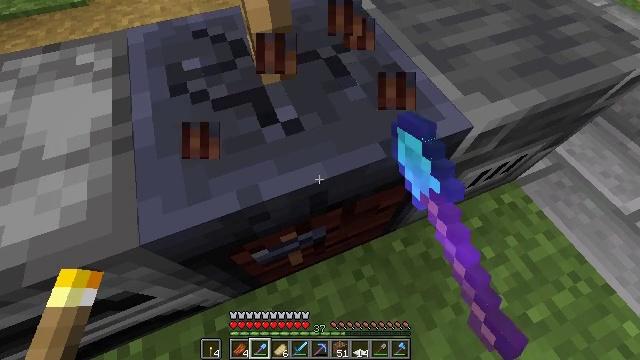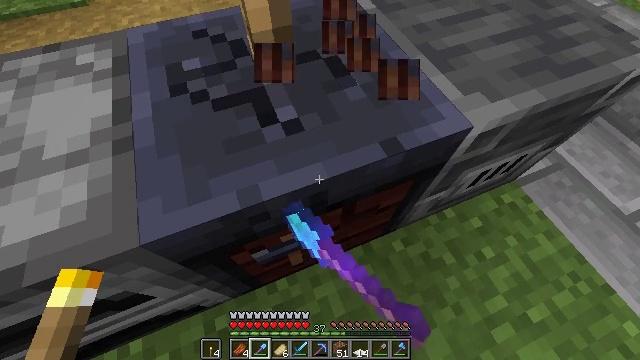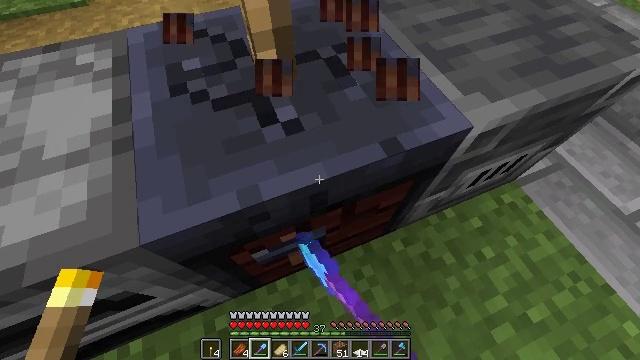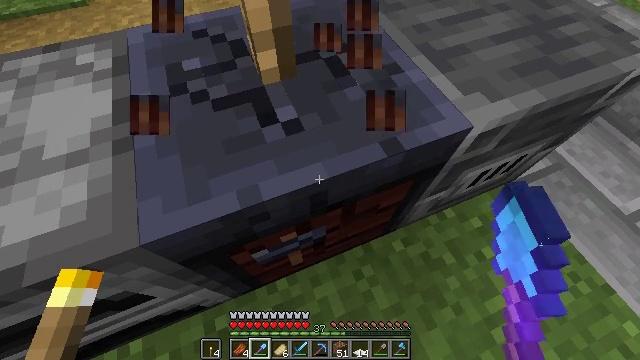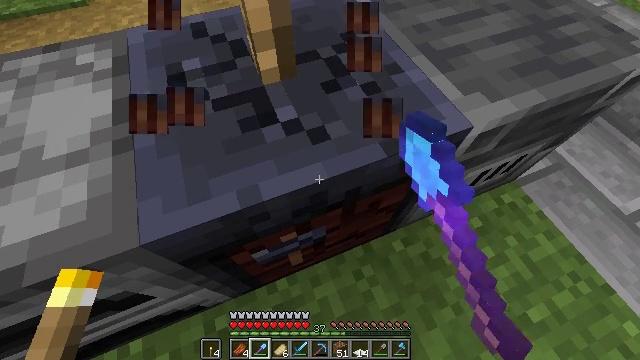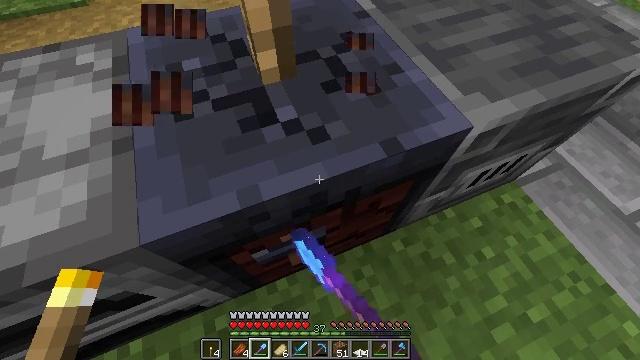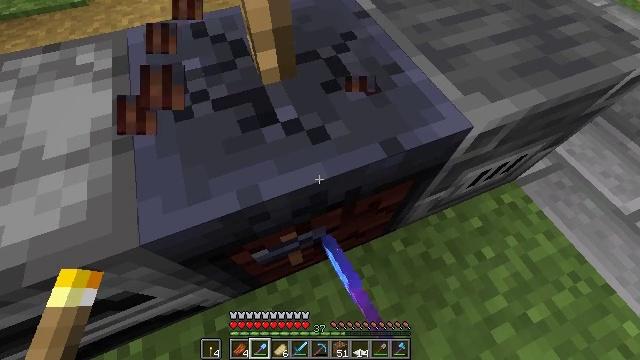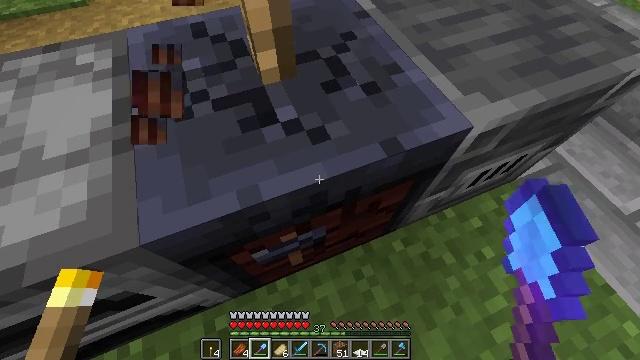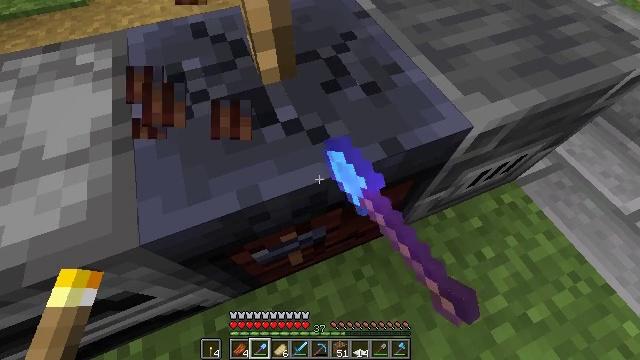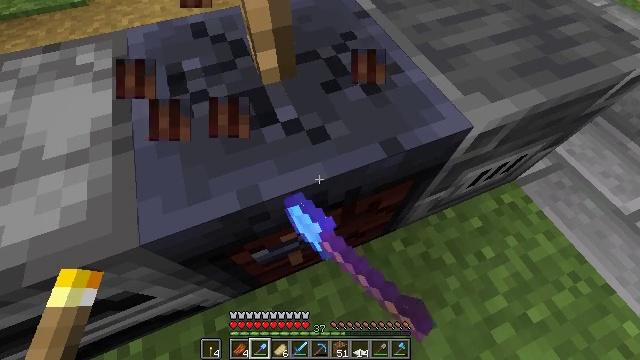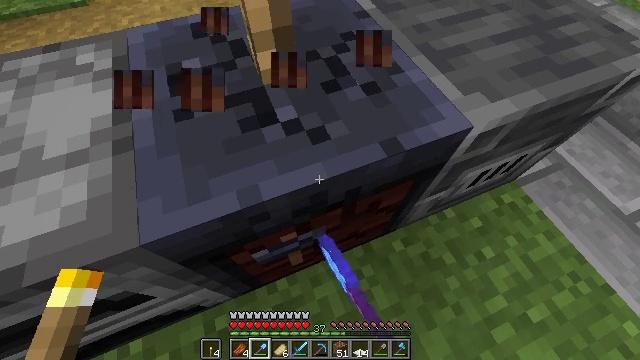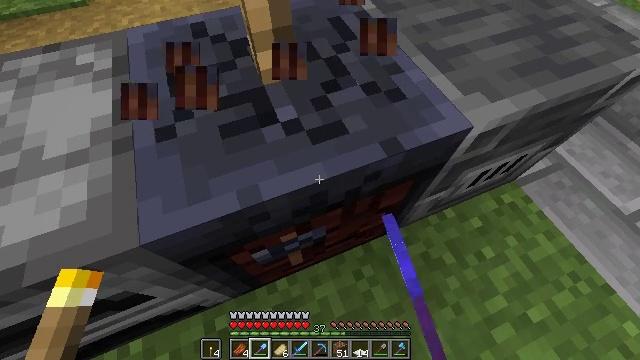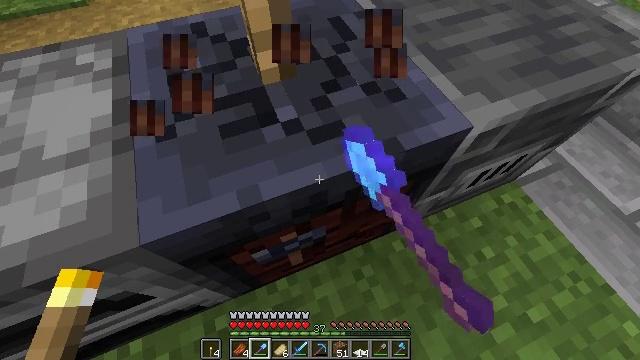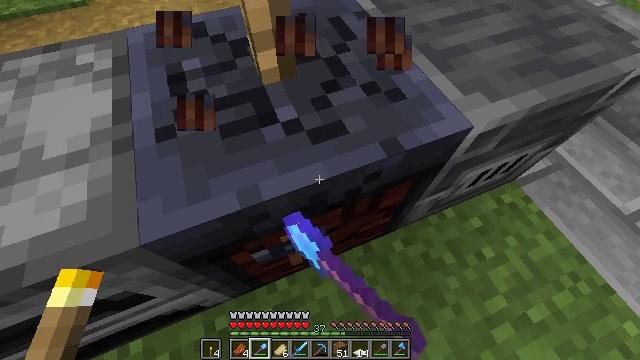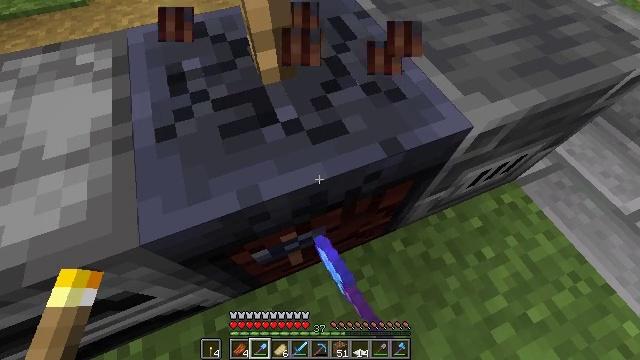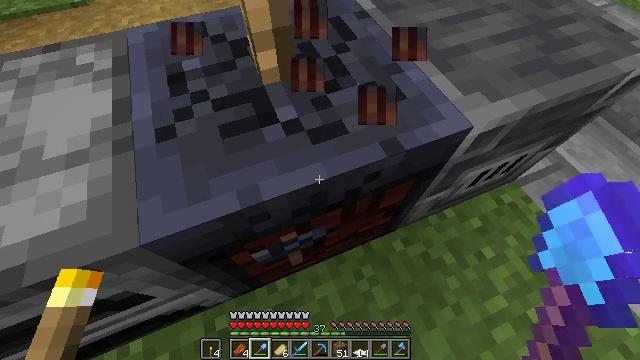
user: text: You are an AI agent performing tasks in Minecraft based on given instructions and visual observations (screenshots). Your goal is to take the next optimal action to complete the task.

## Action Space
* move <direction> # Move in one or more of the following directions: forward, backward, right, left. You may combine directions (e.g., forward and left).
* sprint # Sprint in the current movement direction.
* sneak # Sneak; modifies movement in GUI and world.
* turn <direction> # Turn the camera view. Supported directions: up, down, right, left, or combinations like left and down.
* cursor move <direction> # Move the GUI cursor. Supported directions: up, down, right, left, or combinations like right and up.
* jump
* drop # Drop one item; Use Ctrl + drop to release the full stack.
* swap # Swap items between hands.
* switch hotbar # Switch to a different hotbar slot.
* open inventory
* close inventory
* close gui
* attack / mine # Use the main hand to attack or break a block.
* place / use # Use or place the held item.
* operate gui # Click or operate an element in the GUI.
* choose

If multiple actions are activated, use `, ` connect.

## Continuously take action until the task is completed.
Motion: motion action
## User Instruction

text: Retrieve the smithing table you placed.
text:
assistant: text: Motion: attack / mine
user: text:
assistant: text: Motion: attack / mine
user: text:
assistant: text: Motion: attack / mine
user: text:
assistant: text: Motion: attack / mine
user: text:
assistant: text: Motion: attack / mine
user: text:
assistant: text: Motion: attack / mine
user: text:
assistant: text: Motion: attack / mine
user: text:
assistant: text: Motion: attack / mine
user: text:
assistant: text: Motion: attack / mine
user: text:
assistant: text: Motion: attack / mine
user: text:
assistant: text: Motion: attack / mine
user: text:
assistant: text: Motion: attack / mine
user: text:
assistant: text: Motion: attack / mine
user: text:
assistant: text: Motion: attack / mine
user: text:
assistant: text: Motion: attack / mine
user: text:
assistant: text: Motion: attack / mine
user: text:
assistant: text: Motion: attack / mine
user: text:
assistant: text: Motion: attack / mine
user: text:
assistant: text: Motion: attack / mine
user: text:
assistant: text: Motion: attack / mine
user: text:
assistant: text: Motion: attack / mine
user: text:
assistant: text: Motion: attack / mine
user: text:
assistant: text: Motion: attack / mine
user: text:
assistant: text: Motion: attack / mine
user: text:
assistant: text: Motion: attack / mine
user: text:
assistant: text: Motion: attack / mine
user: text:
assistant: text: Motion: attack / mine
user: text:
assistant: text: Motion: attack / mine
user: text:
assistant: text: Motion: attack / mine
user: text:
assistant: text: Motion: attack / mine